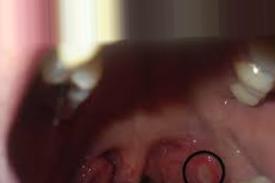
Condition: Mouth Ulcer